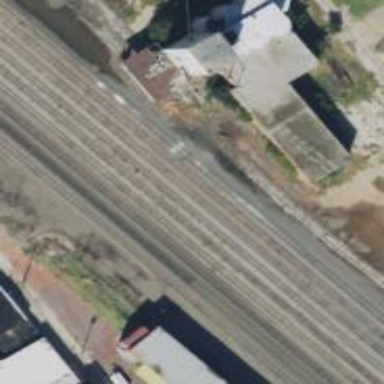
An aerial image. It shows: Railway yard.